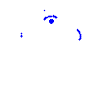
Particle: electron